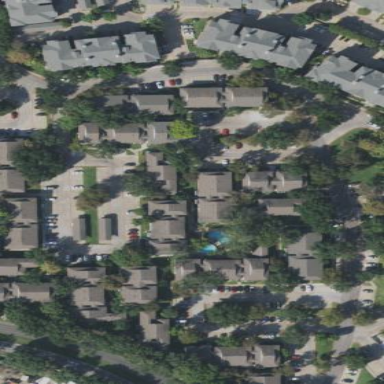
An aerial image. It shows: Residential area with apartments.